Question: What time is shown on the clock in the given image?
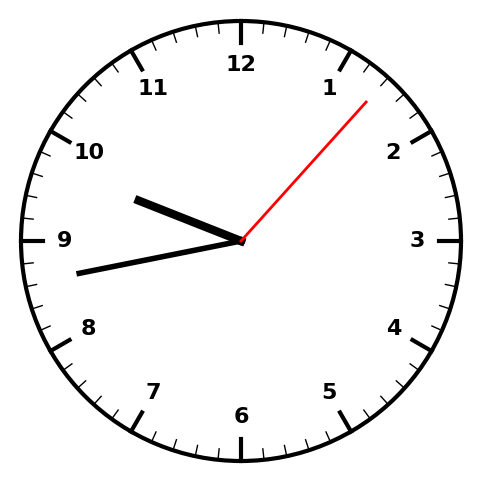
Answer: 09:43:07